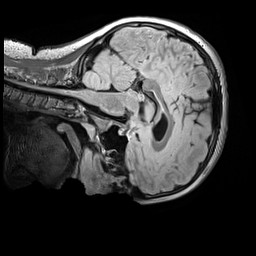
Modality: FLAIR
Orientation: sagittal
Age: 11
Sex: male
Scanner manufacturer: siemens
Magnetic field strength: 3 T
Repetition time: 5 s
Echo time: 0.388 s